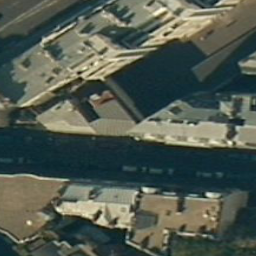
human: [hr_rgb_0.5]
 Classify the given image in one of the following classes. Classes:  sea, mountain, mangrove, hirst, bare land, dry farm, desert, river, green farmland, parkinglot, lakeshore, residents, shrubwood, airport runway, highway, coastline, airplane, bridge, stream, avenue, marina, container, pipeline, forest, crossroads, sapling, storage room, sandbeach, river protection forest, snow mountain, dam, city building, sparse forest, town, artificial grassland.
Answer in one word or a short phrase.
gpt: city building